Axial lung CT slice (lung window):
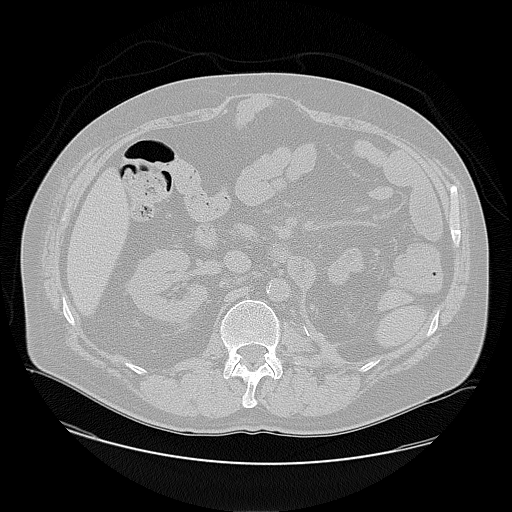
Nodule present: no